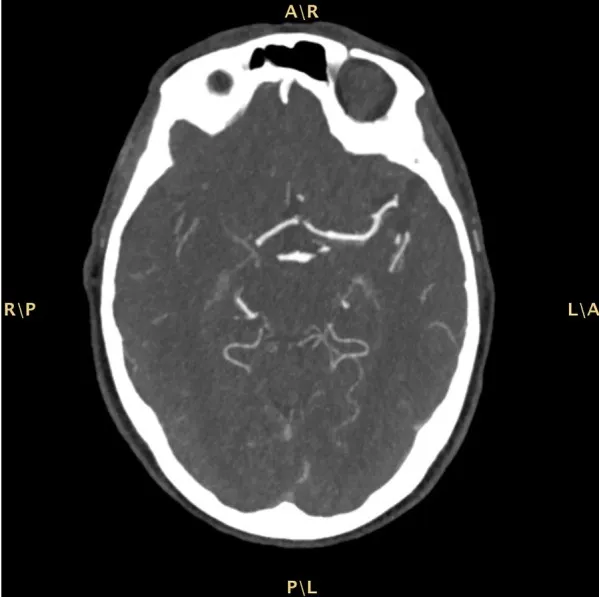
Computed tomography (CT) scan of the brain.
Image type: radiology (ct)